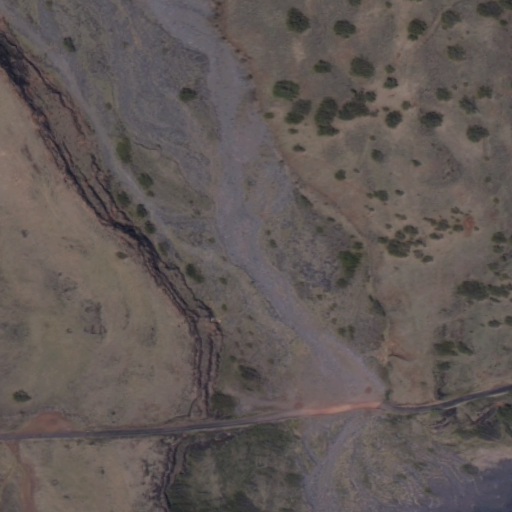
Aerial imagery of valley in Hawaii named Pāhihi Gulch containing only unknown